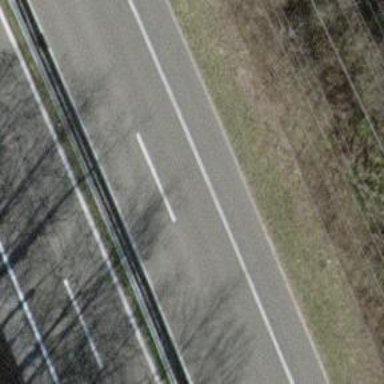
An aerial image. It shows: Asphalt motorway.